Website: bh-photo
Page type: receipt
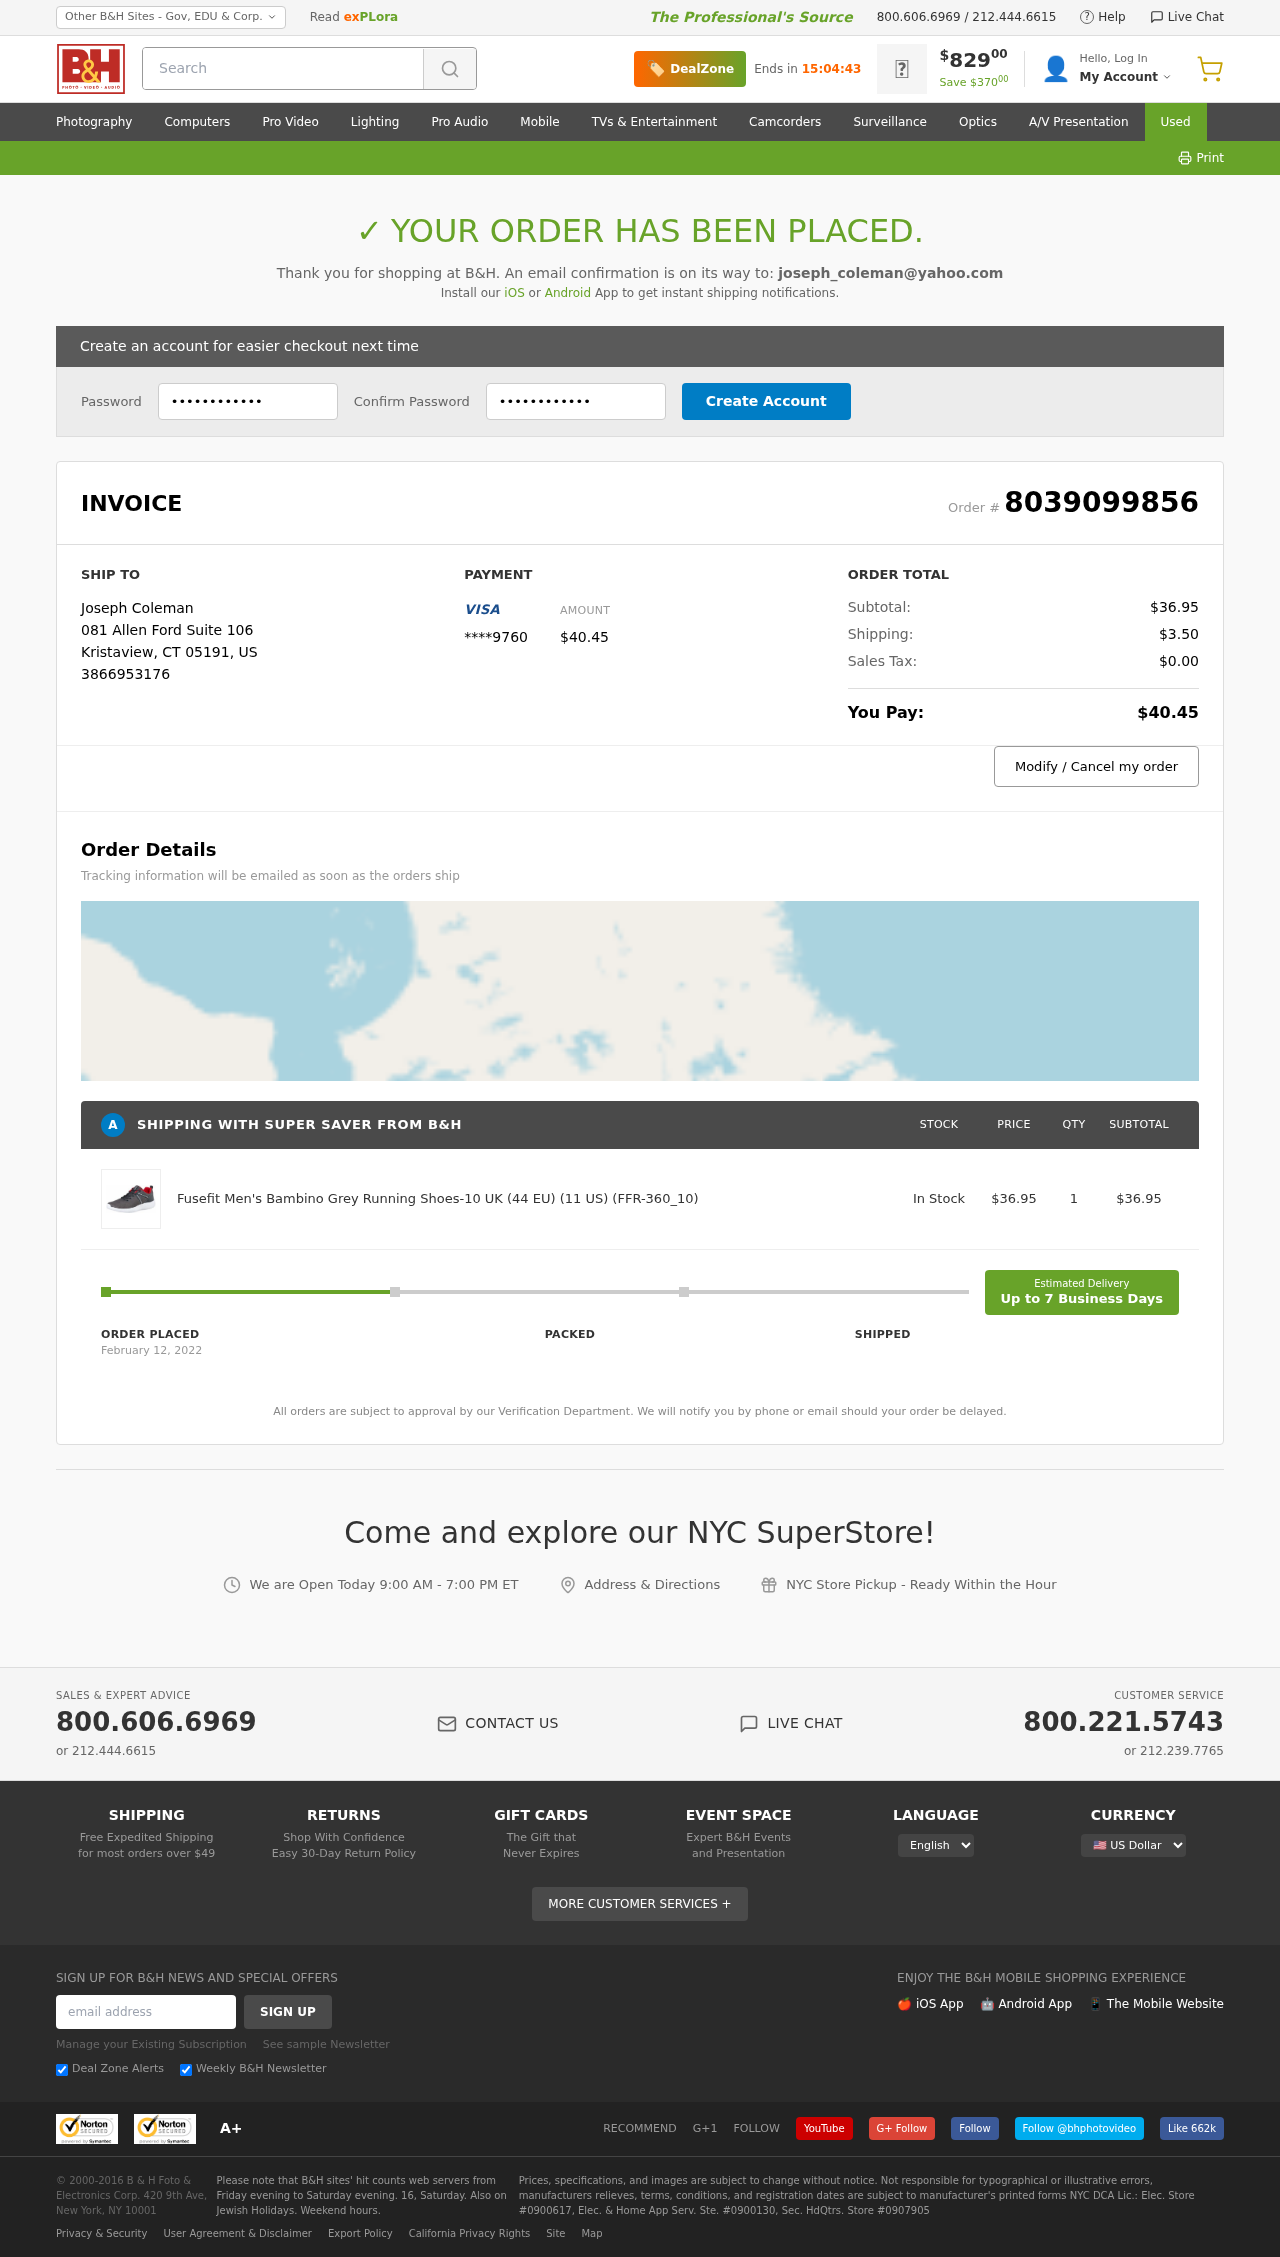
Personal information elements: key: PII_CARD_LAST4
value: ****9760
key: PII_CITY
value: Kristaview
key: PII_COUNTRY_CODE
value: US
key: PII_EMAIL
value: joseph_coleman@yahoo.com
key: PII_FULLNAME
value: Joseph Coleman
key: PII_PHONE
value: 3866953176
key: PII_POSTCODE
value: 05191
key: PII_STATE_ABBR
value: CT
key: PII_STREET
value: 081 Allen Ford Suite 106
Product elements: key: PRODUCT1_NAME
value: Fusefit Men's Bambino Grey Running Shoes-10 UK (44 EU) (11 US) (FFR-360_10)
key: PRODUCT1_PRICE
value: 36.95
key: PRODUCT1_QUANTITY
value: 1
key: PRODUCT1_SUBTOTAL
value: $36.95
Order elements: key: ORDER_ID
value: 8039099856
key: ORDER_TOTAL
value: $40.45
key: ORDER_SUBTOTAL
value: $36.95
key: ORDER_SHIPPING_COST
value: $3.50
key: ORDER_TAX
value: $0.00
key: ORDER_DATE
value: February 12, 2022
Search elements: key: HEADER_SEARCH
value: Search